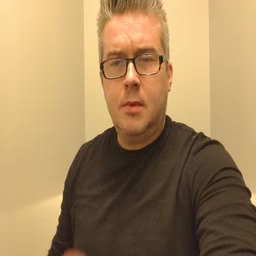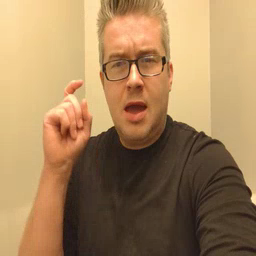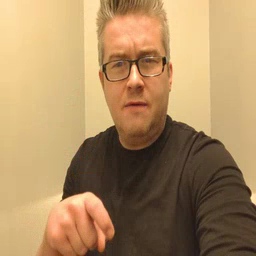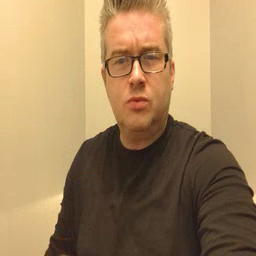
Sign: haveto